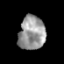
Tissue: prostate
Cell type: T cells
Senescence score: 0.2758
Nuclear area (px): 883
Mean DAPI intensity: 152.114